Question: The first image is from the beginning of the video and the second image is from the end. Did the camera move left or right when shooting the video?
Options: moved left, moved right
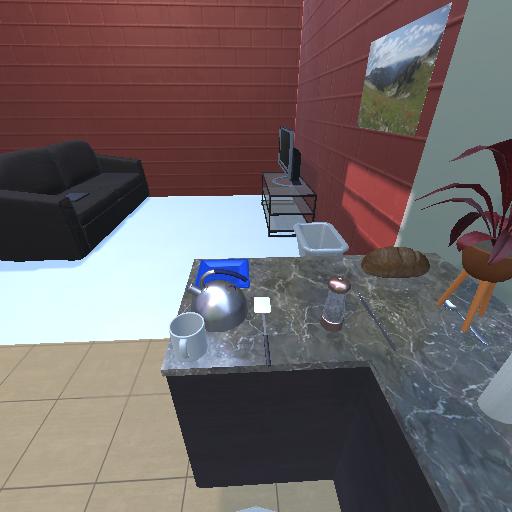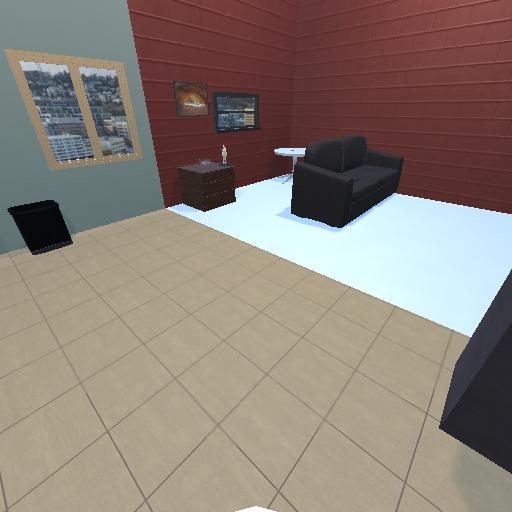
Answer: moved left